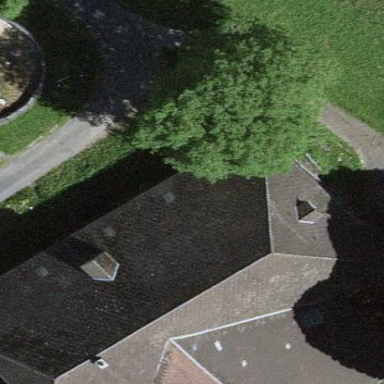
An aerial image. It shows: Farm building.